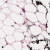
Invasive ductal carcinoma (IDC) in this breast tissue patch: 0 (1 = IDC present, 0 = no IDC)